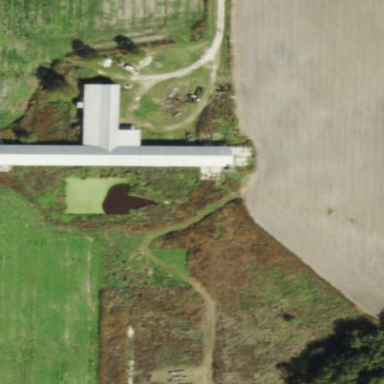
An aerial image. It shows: Dairy farmyard.